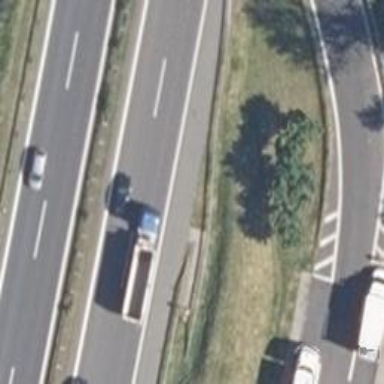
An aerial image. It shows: Asphalt motorway.